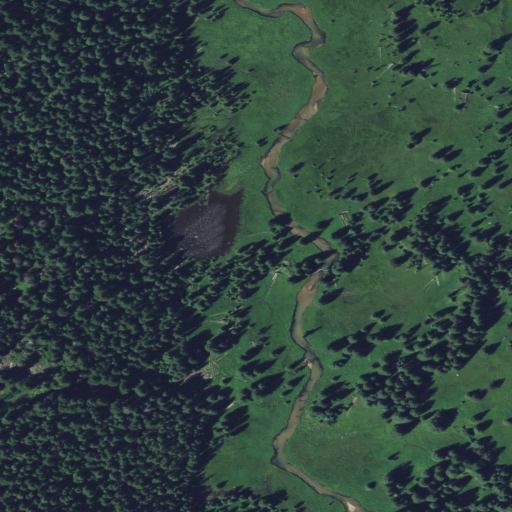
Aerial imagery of plain(s) in Oregon named North Minam Meadows containing evergreen forest, herbaceous wetlands, and woody wetlands